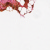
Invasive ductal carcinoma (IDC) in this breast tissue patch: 0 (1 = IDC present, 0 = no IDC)